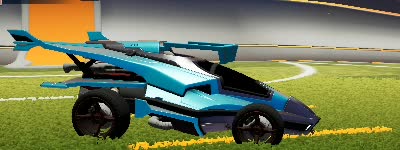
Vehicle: aftershock